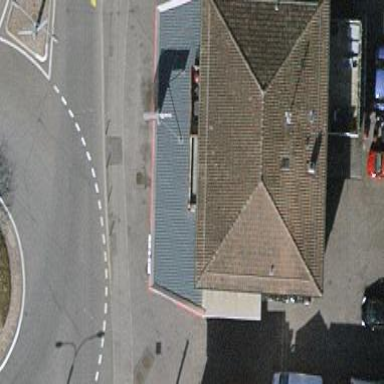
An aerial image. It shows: Fuel station with roof.